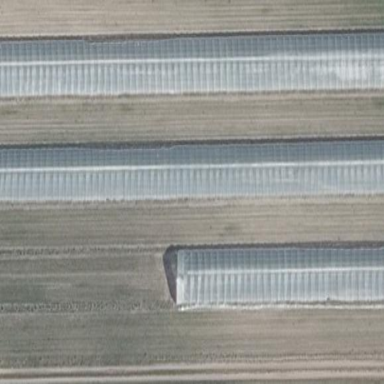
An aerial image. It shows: Greenhouse.